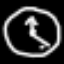
Label: clock